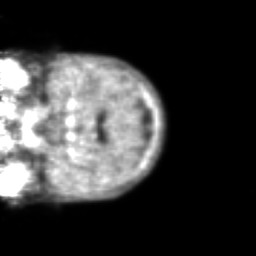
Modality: PET
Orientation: coronal
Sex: female
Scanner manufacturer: ge